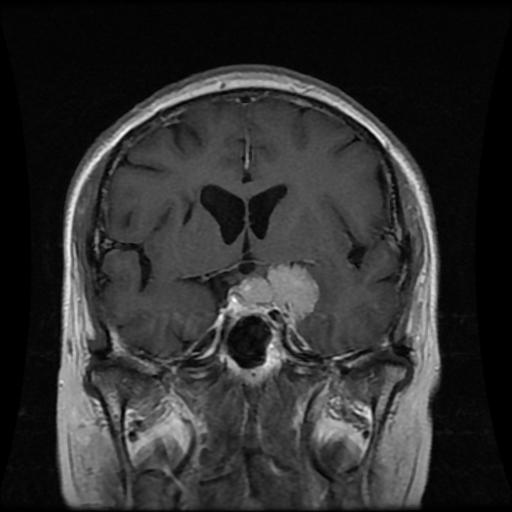
Label: meningioma